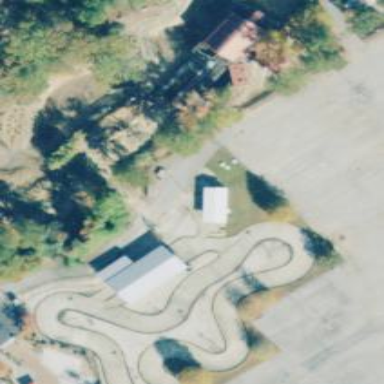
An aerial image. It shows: Karting raceway for sports activities.